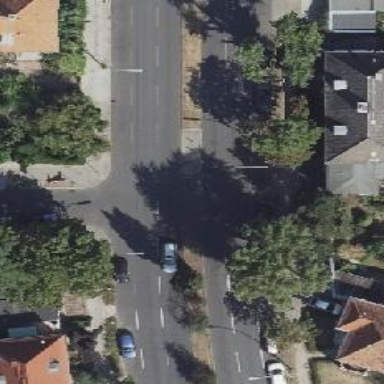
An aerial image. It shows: Unmarked footway crossing with central island.